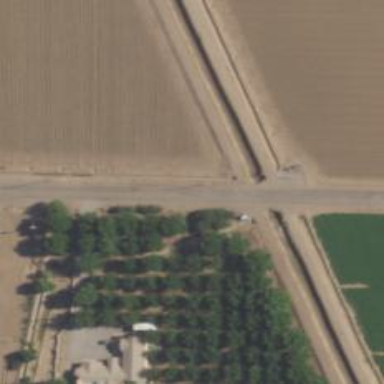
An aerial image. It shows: Irrigation culvert used for service.